Question: I am having a strange issue. The titles that I specify in toolbar or in Ext.Msg.alert is automatically truncated and a '...' is appended.

How to get rid of this? I want full titles in Toolbar, message boxes and everywhere else.
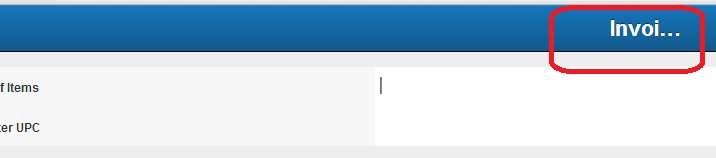
Answer: It's a bug in Webkit which are reported in sencha's forum that you can refer it <URL>:
Use this in your 'css' or '.sass' file as a solution:
'''
.x-title{padding:0 .3em;}
.x-title .x-innerhtml{padding: 0;}
'''
Or:
'''
.x-title .x-innerhtml:after {
display: inline-block;
content: '';
width: 0.3em;
}
'''